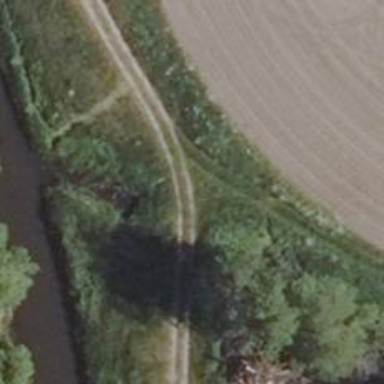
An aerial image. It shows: Sandy track on bridge with grade 3 tracktype.